Interaction volume radius: 5 \u00c5
Interaction volume height: 10 \u00c5
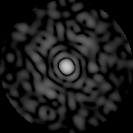
Disorder parameter: 0.8713